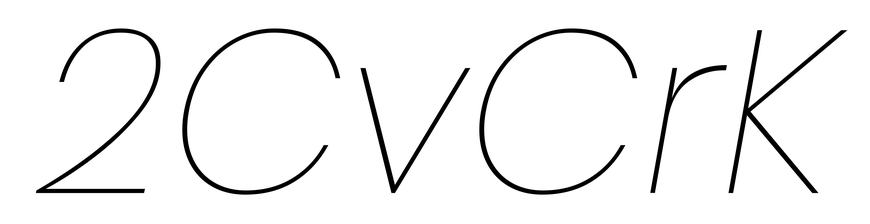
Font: Poppins-ThinItalic